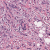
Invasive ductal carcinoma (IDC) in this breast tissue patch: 1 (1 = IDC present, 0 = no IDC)